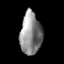
Tissue: prostate
Cell type: Fibroblasts
Senescence score: 0.8556
Nuclear area (px): 880
Mean DAPI intensity: 140.425